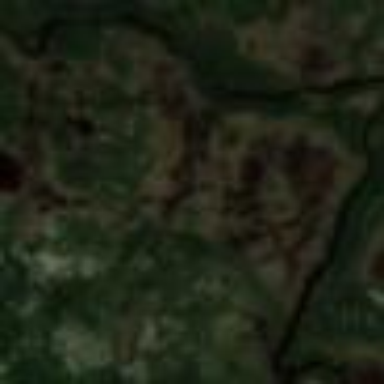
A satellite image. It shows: String bog wetland in natural setting.